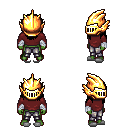
a pixel art fantasy rpg character, male body template, orc, green skin, maroon long-sleeve shirt, metal pants, black long hairstyle, gold helm, white cloth bandages, white slippers, four views (front, back, left, right), 2x2 character sprite sheet, small pixel art, hard edges, no anti-aliasing